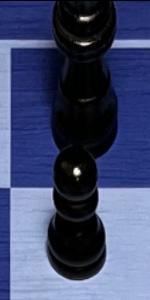
Label: Pawn_Black